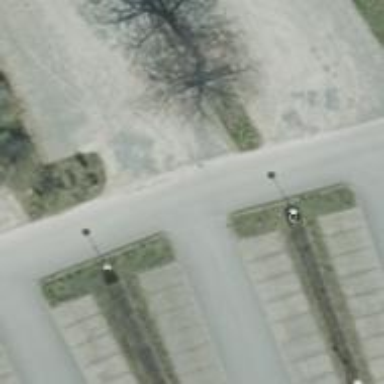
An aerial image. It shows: Road serving as parking aisle.